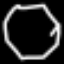
Label: octagon